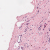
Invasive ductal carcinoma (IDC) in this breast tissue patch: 0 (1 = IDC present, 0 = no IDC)